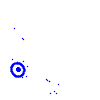
Particle: electron